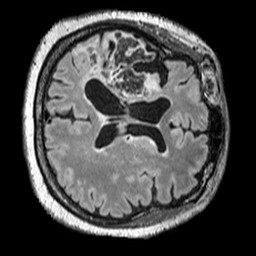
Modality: FLAIR
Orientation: axial
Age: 63
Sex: female
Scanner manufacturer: siemens
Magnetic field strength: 3 T
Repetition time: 5 s
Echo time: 0.387 s